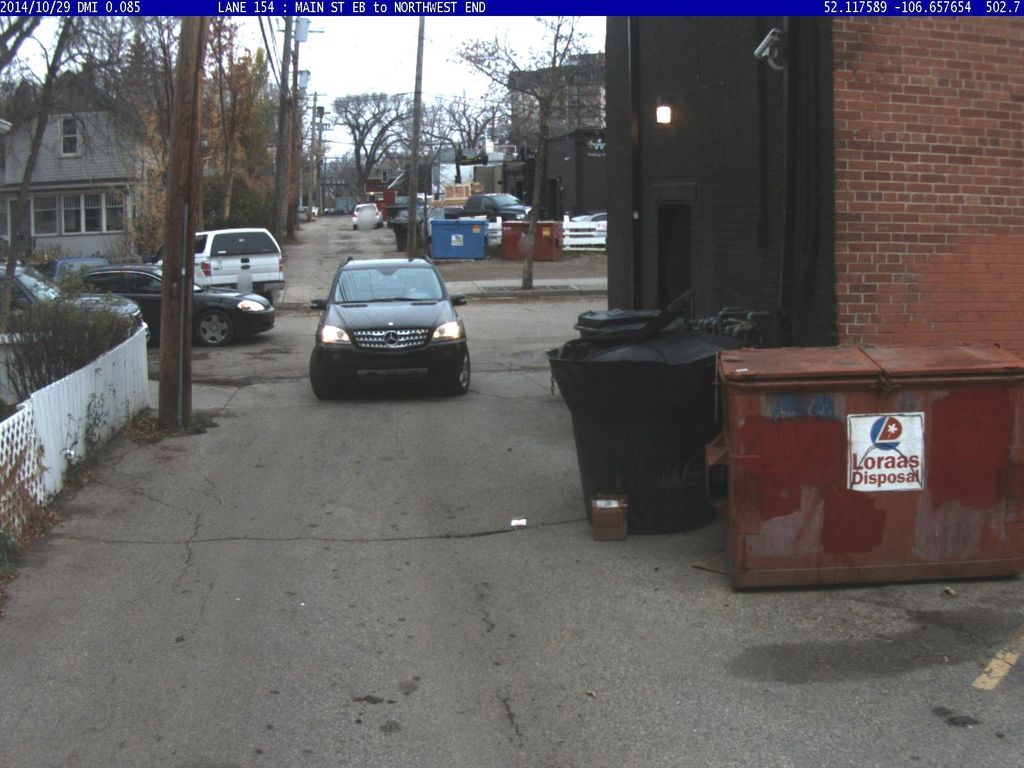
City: saskatoon